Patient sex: M
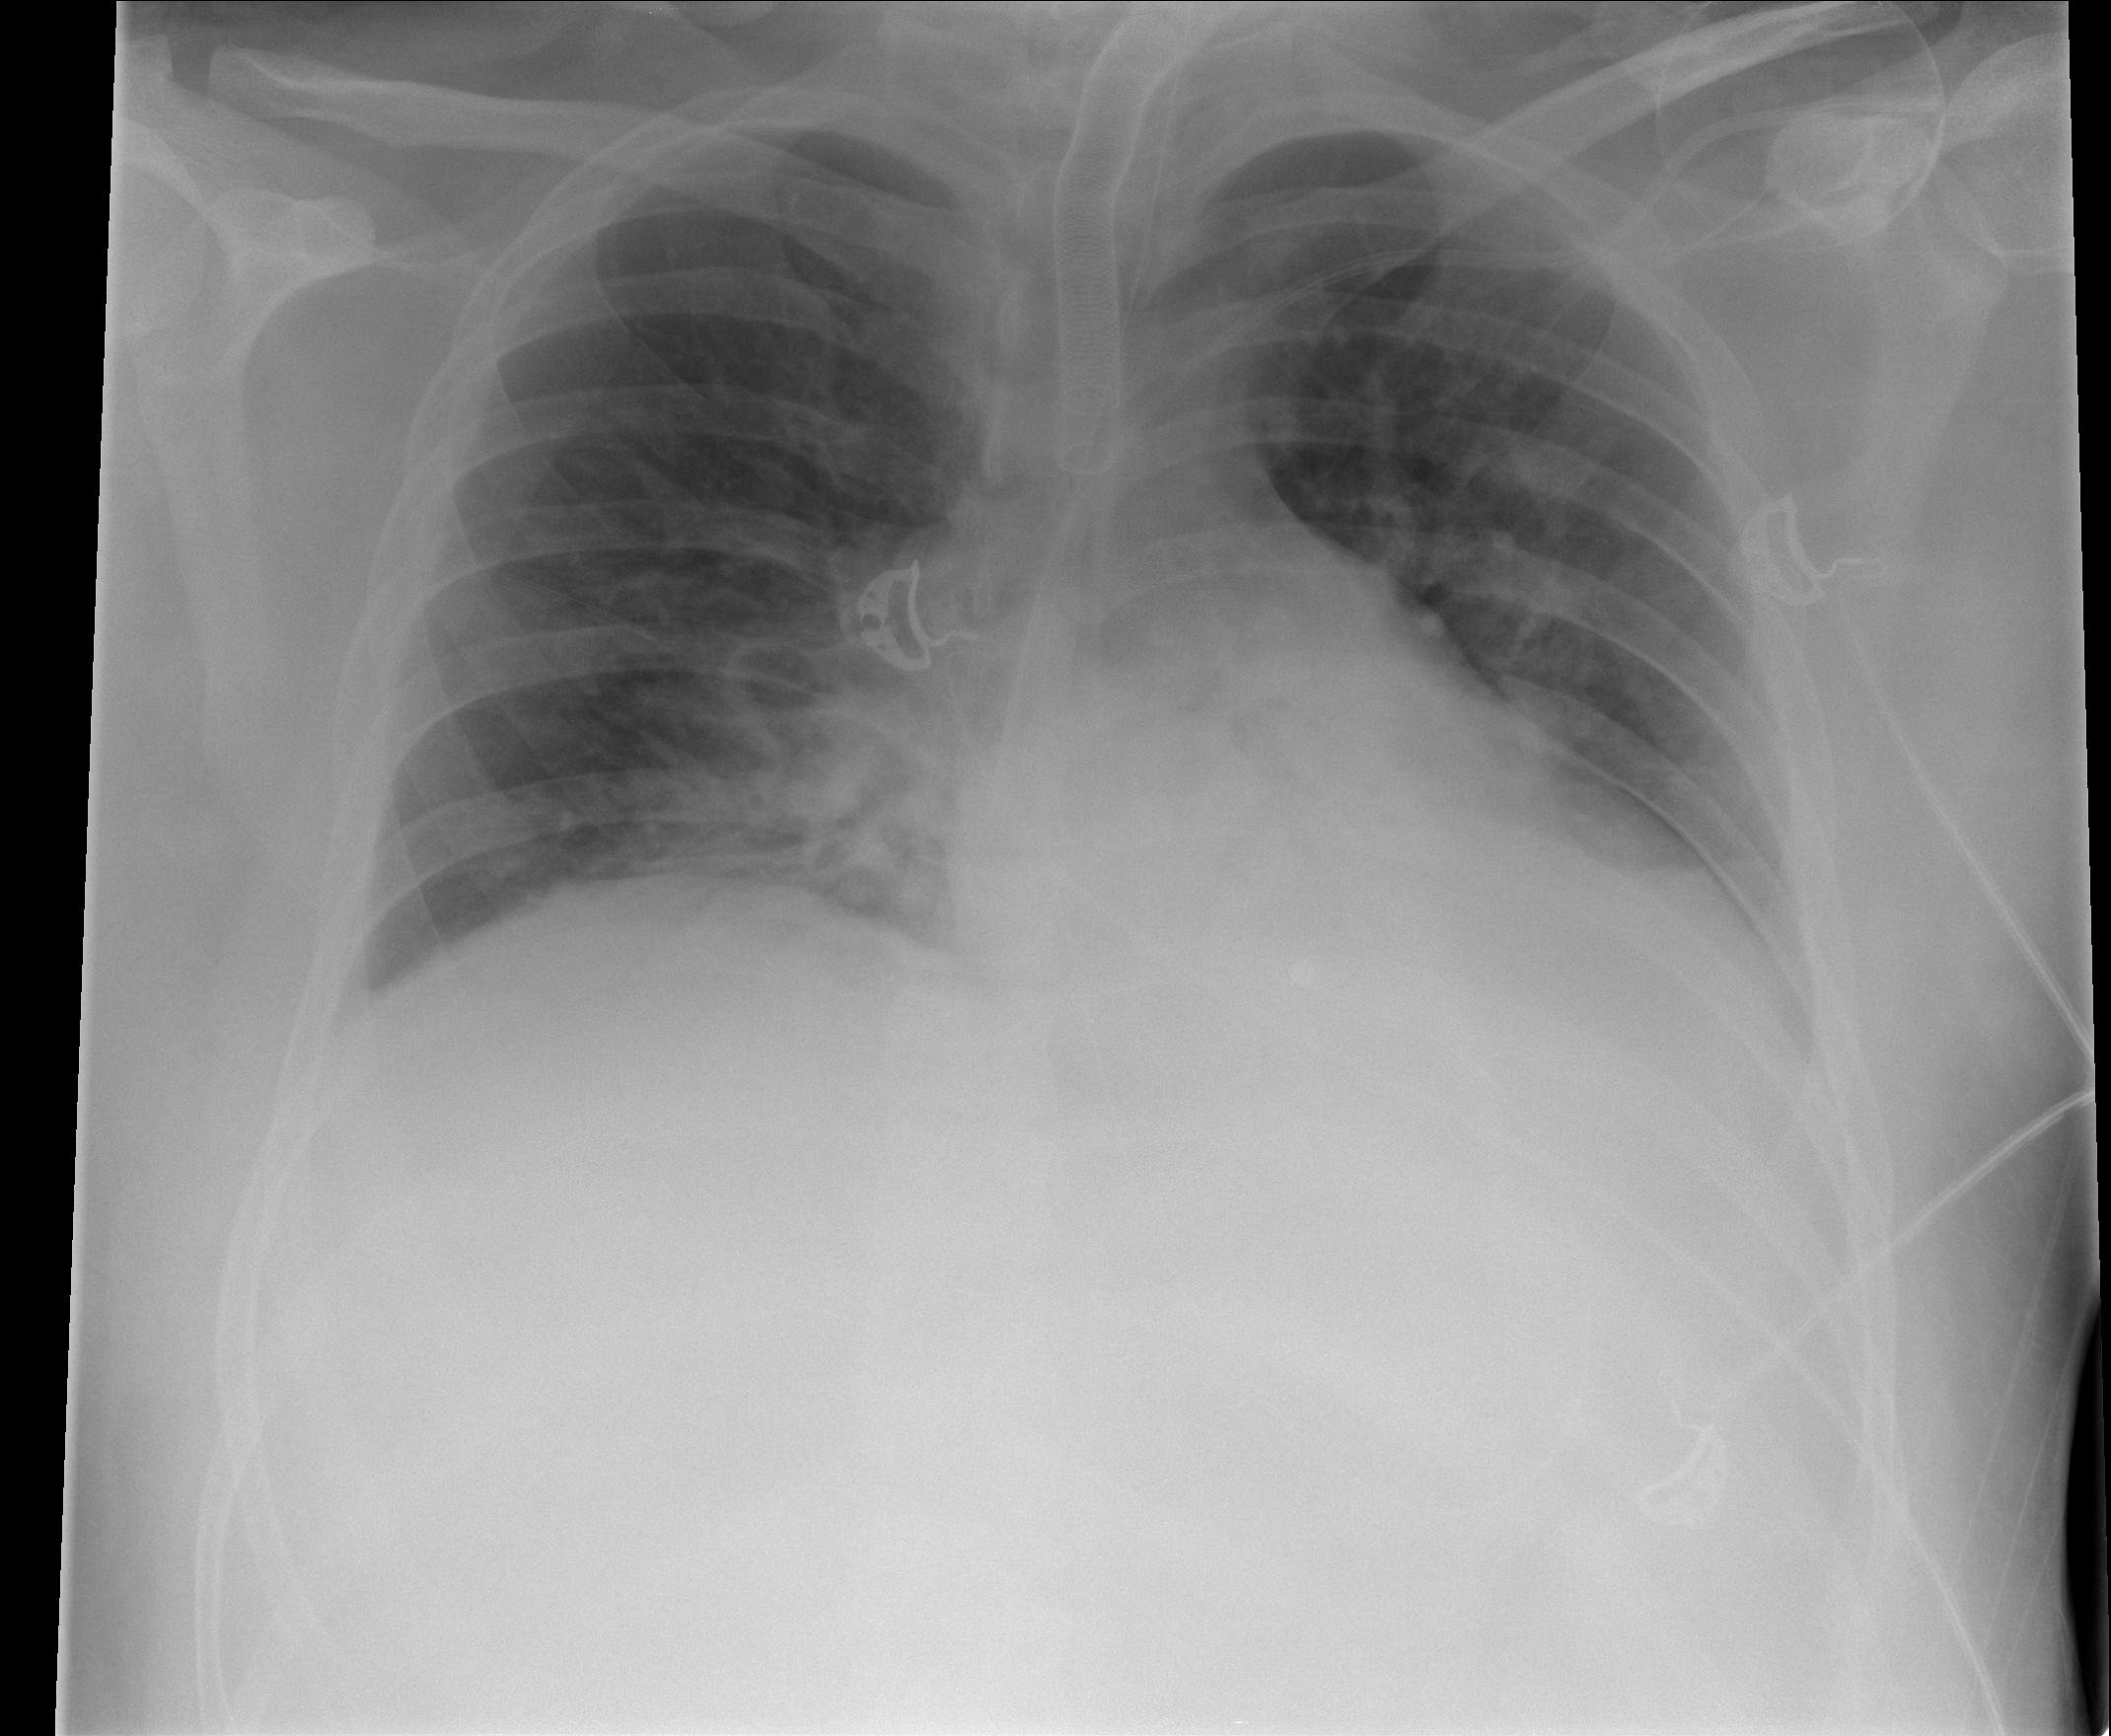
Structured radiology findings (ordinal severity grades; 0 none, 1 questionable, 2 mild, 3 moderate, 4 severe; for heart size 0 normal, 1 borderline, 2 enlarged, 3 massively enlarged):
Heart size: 2
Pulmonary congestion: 2
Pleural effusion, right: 0
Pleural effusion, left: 1
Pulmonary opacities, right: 3
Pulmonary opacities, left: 2
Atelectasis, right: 2
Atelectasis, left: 2